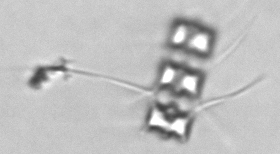
Label: Chaetoceros_didymus